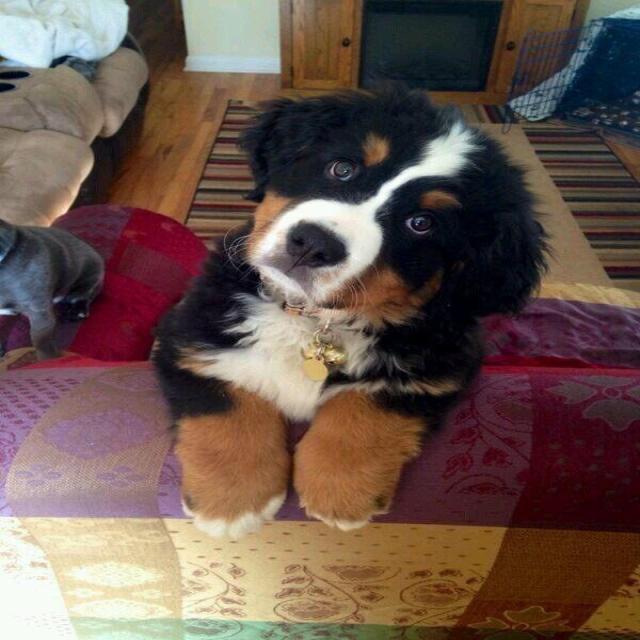
Healthy canine skin — no visible lesions, inflammation, or abnormalities. The skin and coat appear normal.